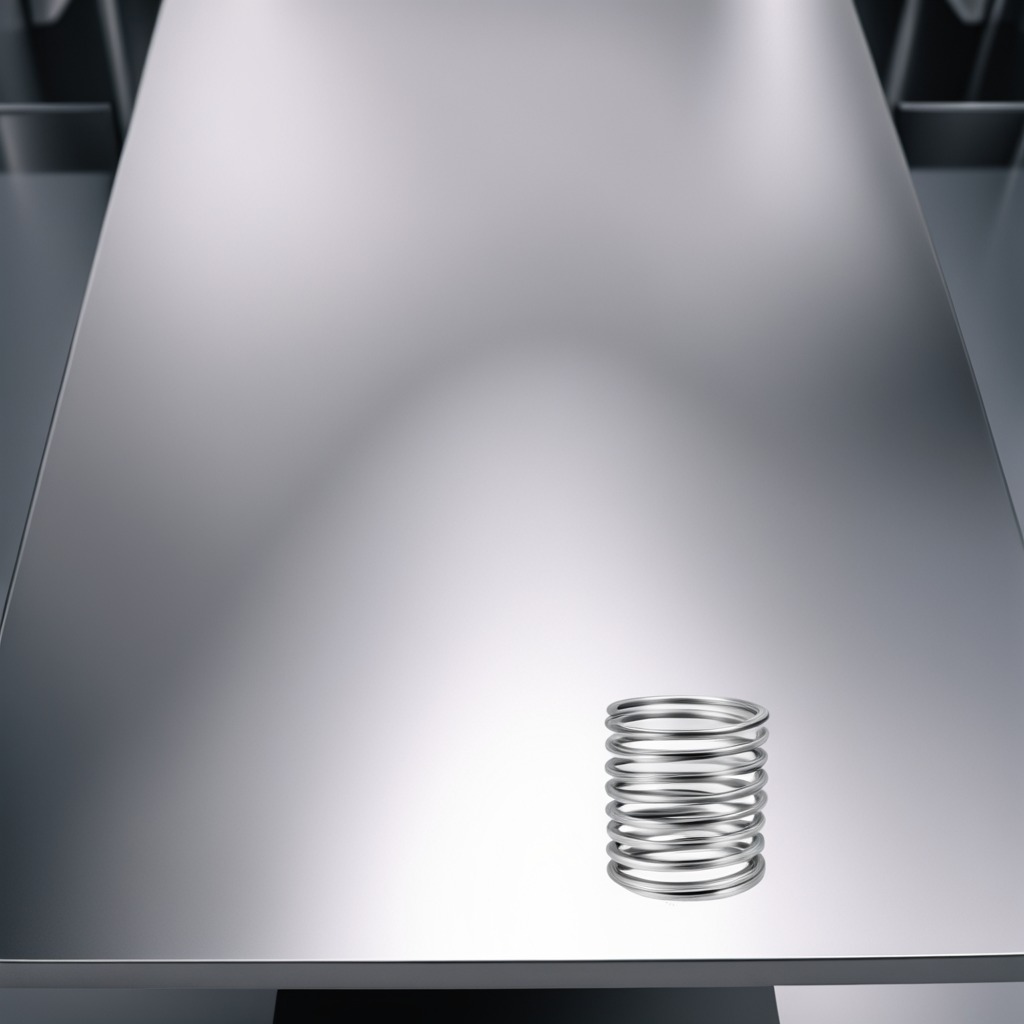
A coiled metal spring is lying on the stainless steel table in a high-end prototyping lab.